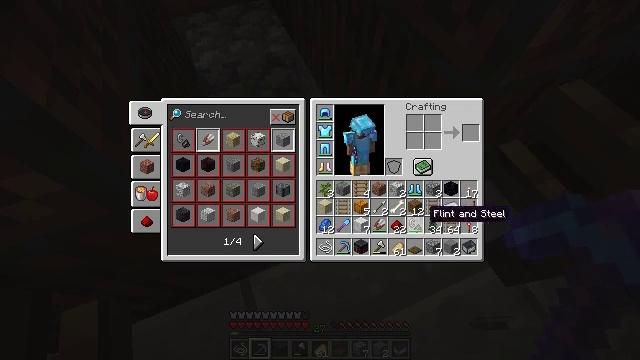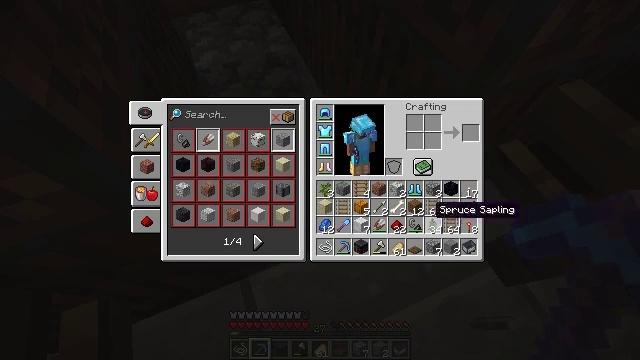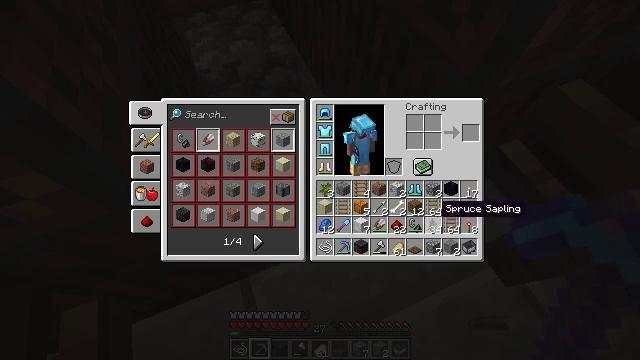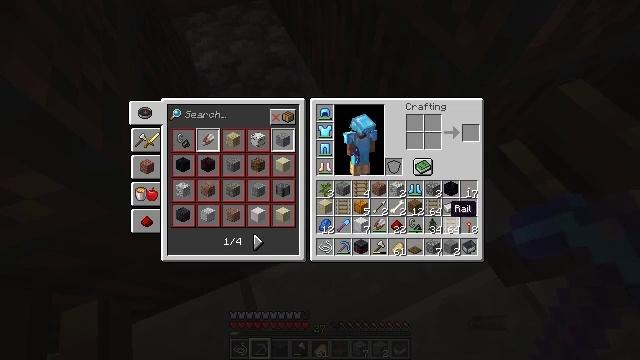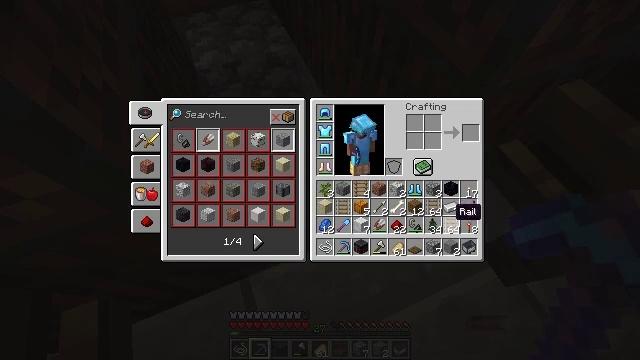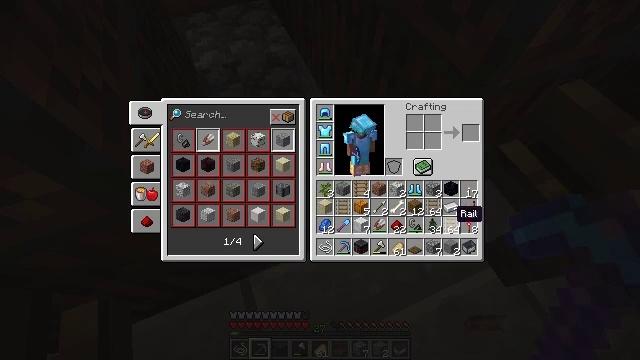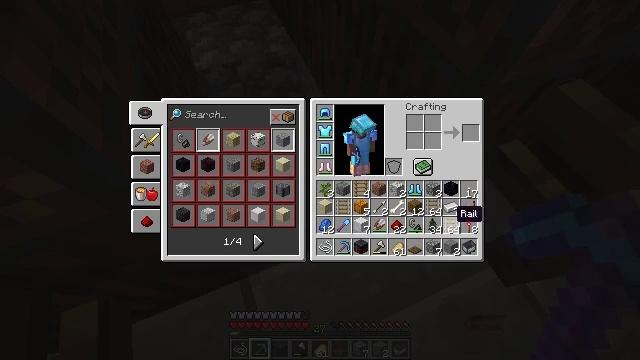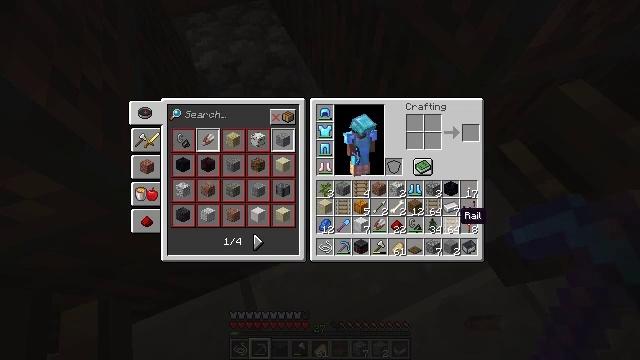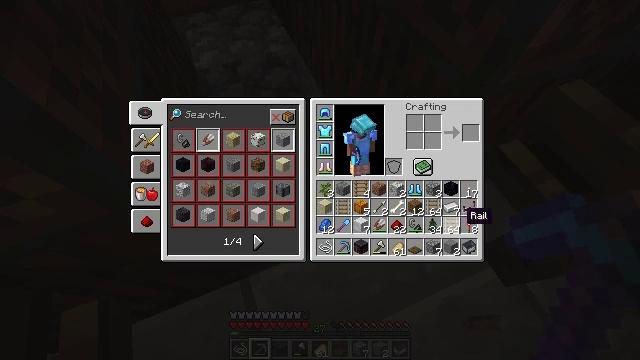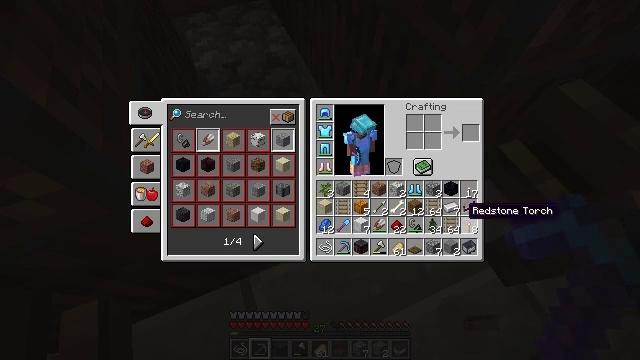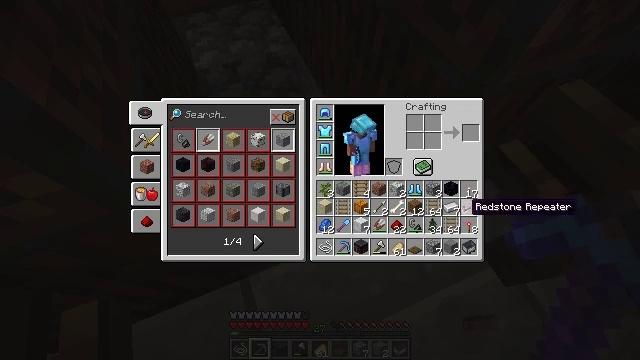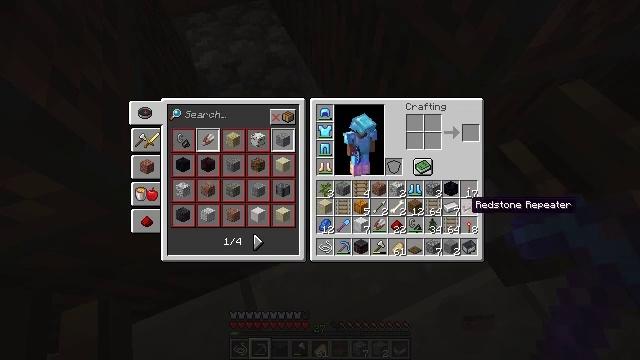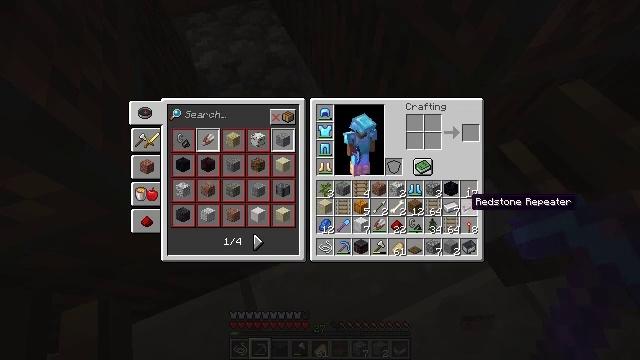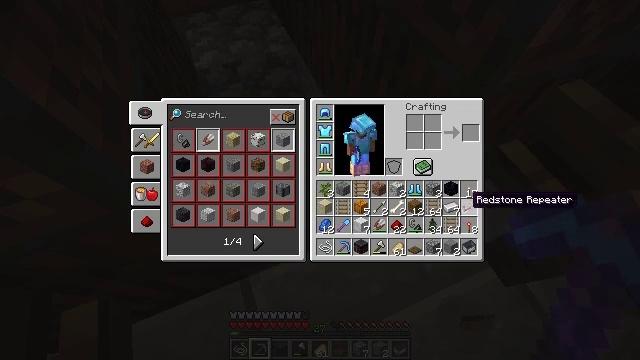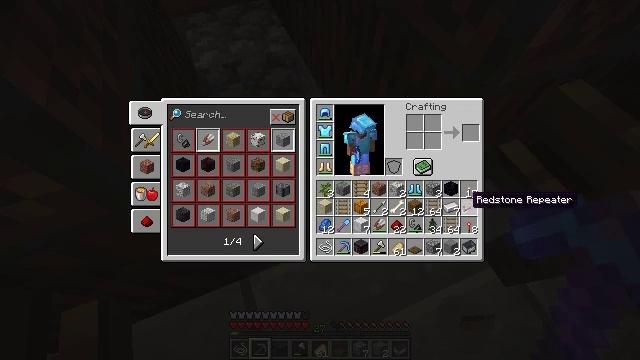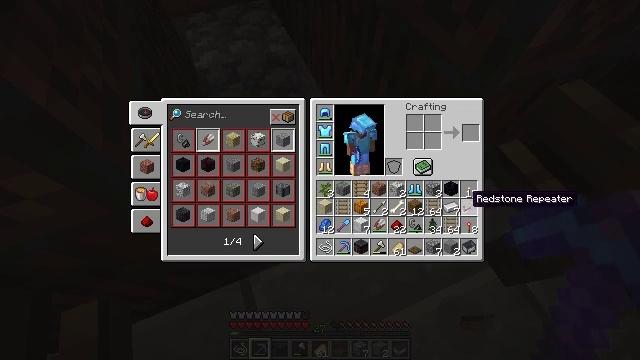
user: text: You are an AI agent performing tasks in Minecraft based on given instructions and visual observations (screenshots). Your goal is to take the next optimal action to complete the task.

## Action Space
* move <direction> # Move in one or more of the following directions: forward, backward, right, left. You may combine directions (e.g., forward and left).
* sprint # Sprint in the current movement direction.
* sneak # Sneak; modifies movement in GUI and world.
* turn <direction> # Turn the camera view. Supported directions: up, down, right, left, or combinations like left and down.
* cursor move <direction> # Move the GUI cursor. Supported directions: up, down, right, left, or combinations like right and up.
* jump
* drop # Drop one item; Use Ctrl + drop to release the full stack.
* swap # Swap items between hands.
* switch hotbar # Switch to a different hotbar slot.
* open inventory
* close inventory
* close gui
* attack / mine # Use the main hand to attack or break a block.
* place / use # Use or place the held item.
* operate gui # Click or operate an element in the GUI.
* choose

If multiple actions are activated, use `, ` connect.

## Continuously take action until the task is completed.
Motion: motion action
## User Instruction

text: Remove a lever from the inventory.
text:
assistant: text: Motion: no_op
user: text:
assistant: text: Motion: no_op
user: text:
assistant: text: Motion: cursor move right
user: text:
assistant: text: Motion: no_op
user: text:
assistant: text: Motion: no_op
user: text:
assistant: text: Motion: no_op
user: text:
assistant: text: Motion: no_op
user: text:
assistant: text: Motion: no_op
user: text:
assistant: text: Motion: no_op
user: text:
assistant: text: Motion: no_op
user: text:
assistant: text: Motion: no_op
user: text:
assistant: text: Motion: no_op
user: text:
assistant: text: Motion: no_op
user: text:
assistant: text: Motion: no_op
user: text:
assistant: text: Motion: no_op
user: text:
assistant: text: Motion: no_op
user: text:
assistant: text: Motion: operate gui
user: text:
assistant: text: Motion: cursor move down, operate gui
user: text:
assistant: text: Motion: cursor move down
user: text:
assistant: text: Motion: no_op
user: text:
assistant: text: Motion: no_op
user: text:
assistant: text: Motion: no_op
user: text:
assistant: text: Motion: no_op
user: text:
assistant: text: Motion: no_op
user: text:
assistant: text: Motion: no_op
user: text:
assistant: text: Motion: operate gui
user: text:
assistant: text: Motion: operate gui
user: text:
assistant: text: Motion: no_op
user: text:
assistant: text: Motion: no_op
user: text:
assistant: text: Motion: no_op